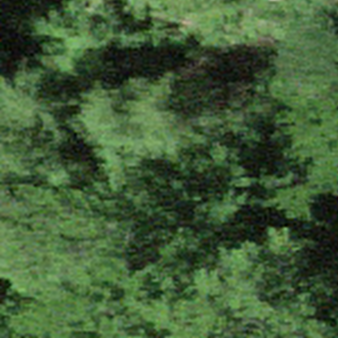
Label: other